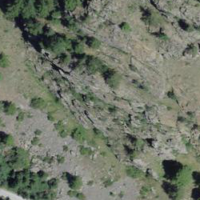
EUNIS habitat code: 50
Species observed at this site:
Primula hirsuta